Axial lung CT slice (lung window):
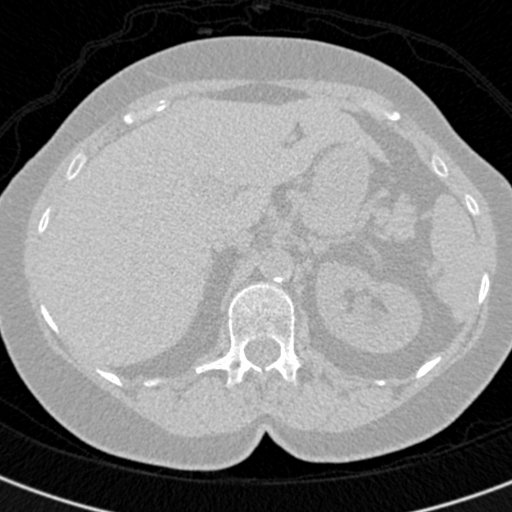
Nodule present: no